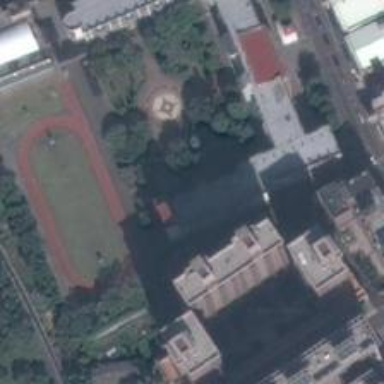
The playground situates in the open space near the buildings and is integrated with lush plants .